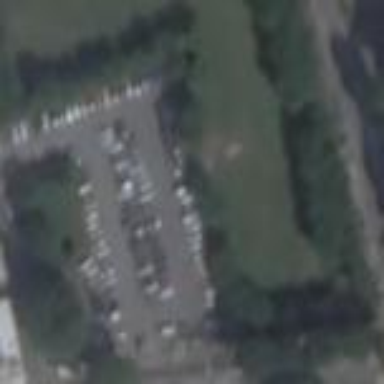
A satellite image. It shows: Parking area with asphalt surface.